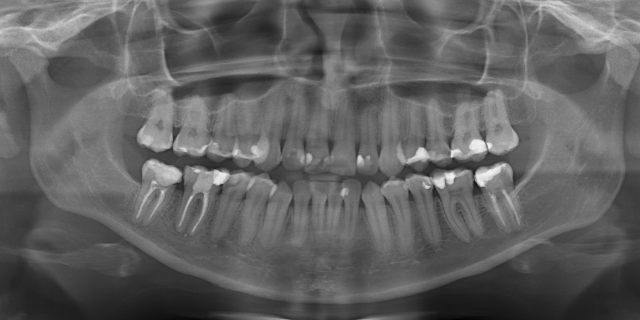
adult